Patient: sex F, age 63
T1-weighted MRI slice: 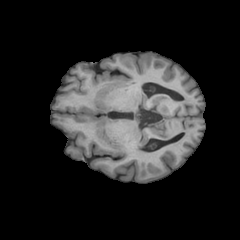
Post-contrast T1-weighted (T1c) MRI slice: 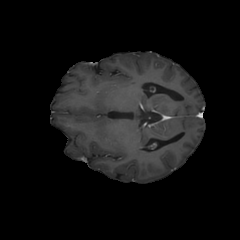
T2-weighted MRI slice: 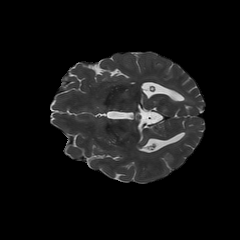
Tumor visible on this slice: no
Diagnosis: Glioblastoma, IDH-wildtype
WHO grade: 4